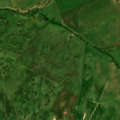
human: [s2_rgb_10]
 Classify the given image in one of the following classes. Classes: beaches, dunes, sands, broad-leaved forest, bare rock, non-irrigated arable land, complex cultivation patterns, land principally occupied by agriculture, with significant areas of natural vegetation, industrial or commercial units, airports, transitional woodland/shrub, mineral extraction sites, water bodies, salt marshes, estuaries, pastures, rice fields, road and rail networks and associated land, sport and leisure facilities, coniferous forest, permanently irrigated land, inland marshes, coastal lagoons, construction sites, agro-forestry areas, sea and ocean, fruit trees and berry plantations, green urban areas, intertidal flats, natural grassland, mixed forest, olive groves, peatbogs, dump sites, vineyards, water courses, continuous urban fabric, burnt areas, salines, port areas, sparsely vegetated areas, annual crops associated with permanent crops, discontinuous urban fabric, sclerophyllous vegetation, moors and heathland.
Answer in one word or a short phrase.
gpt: continuous urban fabric